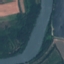
Land use / land cover: River